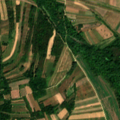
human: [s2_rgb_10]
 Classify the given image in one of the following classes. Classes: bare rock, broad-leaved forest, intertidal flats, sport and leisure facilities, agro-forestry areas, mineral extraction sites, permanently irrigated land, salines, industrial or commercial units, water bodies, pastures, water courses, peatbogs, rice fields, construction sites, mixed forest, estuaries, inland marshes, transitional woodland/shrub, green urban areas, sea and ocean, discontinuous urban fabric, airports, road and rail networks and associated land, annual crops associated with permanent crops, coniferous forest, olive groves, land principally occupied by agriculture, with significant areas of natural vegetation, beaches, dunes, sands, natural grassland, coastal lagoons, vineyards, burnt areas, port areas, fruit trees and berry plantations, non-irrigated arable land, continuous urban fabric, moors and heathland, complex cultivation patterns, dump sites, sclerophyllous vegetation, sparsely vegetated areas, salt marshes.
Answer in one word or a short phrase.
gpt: non-irrigated arable land, complex cultivation patterns, land principally occupied by agriculture, with significant areas of natural vegetation, broad-leaved forest, water courses